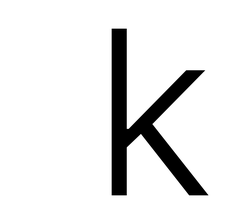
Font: Inter_Light